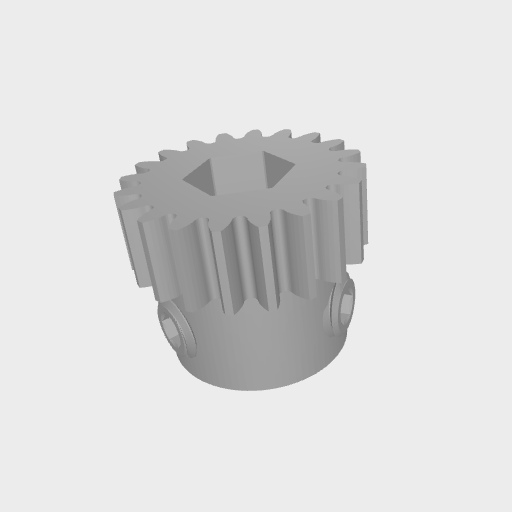
Part: PinionGear8RID20T